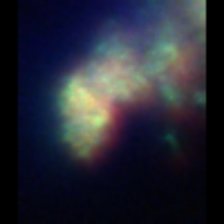
Taxon: Diatom_aggregate
Group: Diatoms